Question: I needed a Grid Layout build like this.

I have create RecyclerView and set GridLayoutManager
'''
<RelativeLayout xmlns:android="http://schemas.android.com/apk/res/android"
android:layout_width="match_parent"
android:layout_height="wrap_content">
<ImageView
android:id="@+id/imgPost"
android:scaleType="centerCrop"
android:layout_width="match_parent"
android:layout_height="match_parent" />
</RelativeLayout>
'''
But it generates empty space. Please help me achieve this.
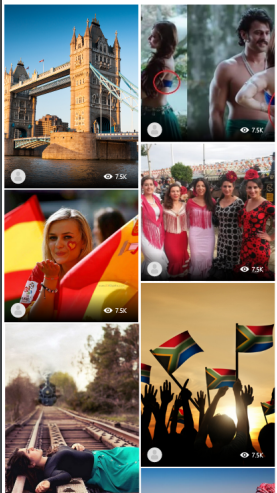
Answer: What you're looking for is a <URL>
Try this -
'''
StaggeredGridLayoutManager gridLayoutManager;
gridLayoutManager = new StaggeredGridLayoutManager(3, 1);
recyclerView.setLayoutManager(gaggeredGridLayoutManager);
'''
Hope this helps!